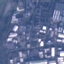
Land use / land cover class: Industrial